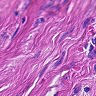
Metastatic tissue present: no